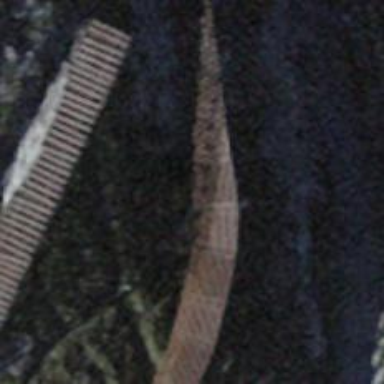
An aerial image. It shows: Avalanche protection barrier made by humans.